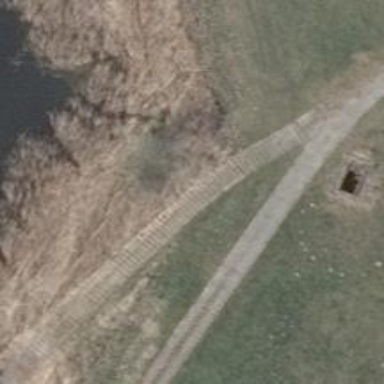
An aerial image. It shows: Track with grade2 tracktype.